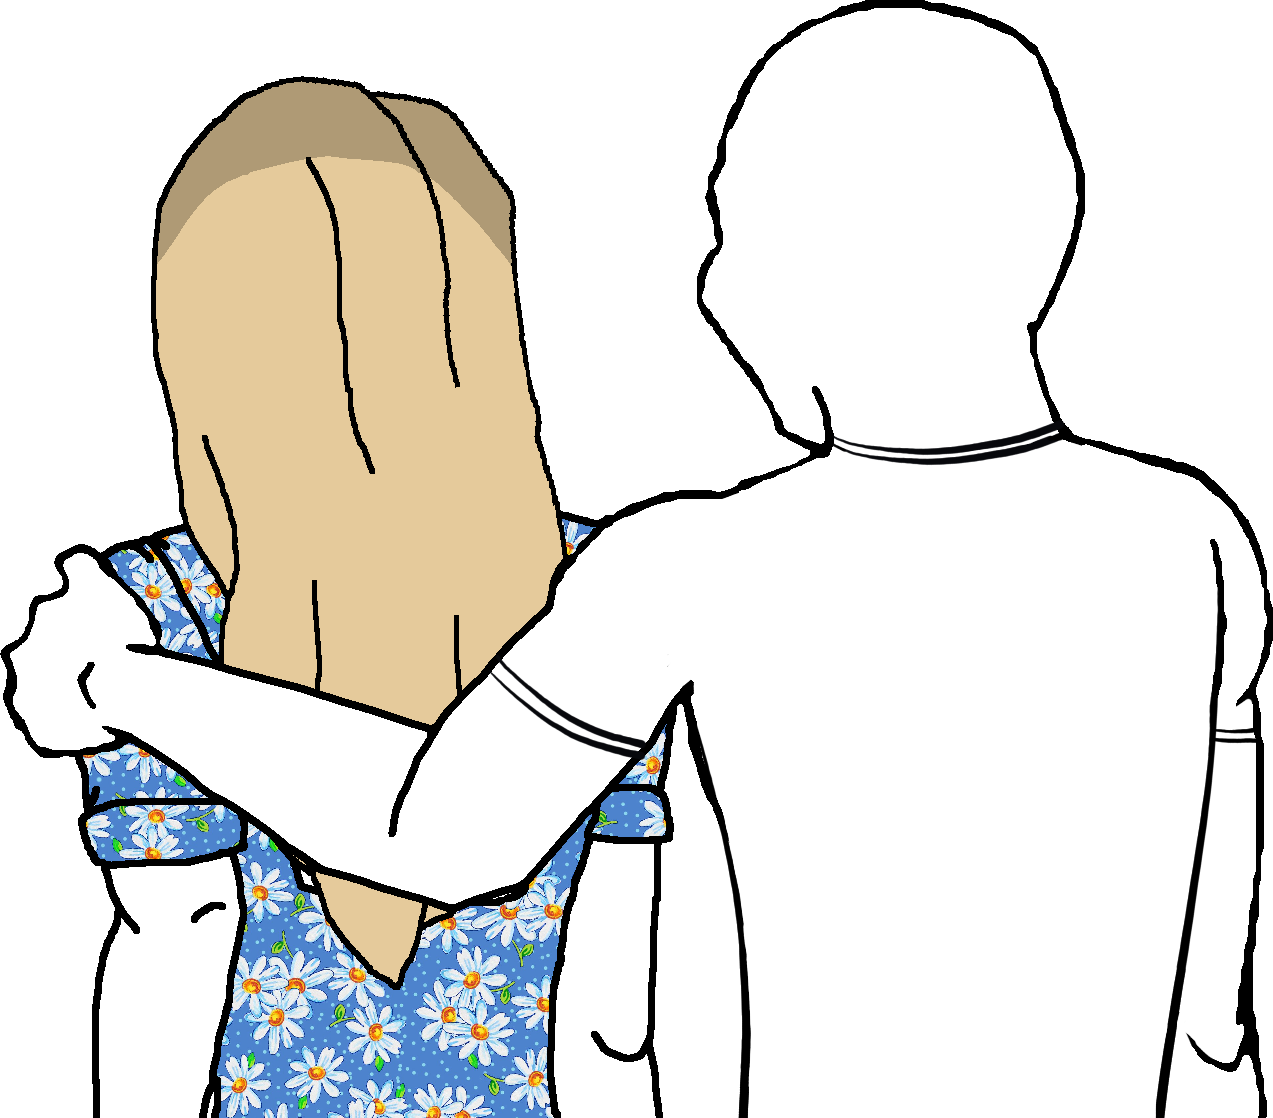
Label: 5_Trad_Wife